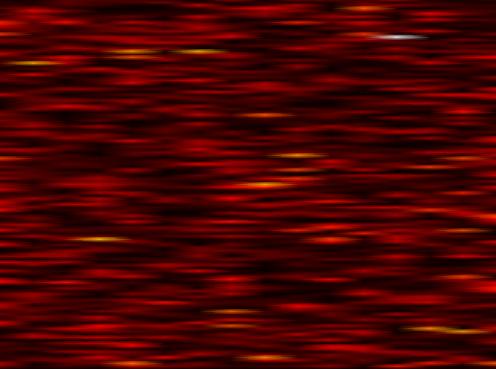
Label: WOLA